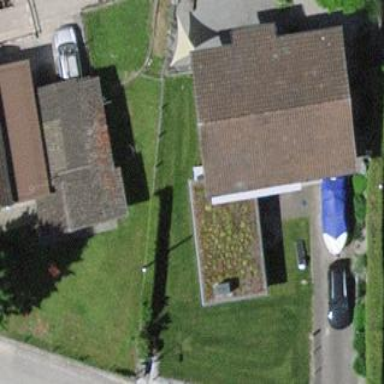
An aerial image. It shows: Residential building.